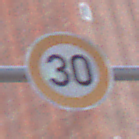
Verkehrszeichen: Geschwindigkeit30
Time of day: SunriseSunset
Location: Outdoor (Urban)
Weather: PartlyCloudy
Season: NotSpecified
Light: Natural